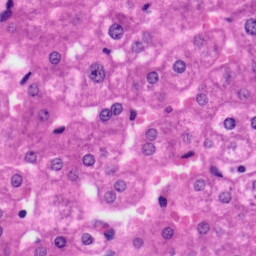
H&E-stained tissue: Liver